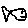
Label: fish